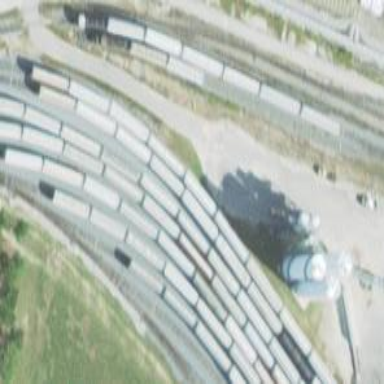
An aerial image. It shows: Railway spur service.